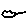
Label: cloud